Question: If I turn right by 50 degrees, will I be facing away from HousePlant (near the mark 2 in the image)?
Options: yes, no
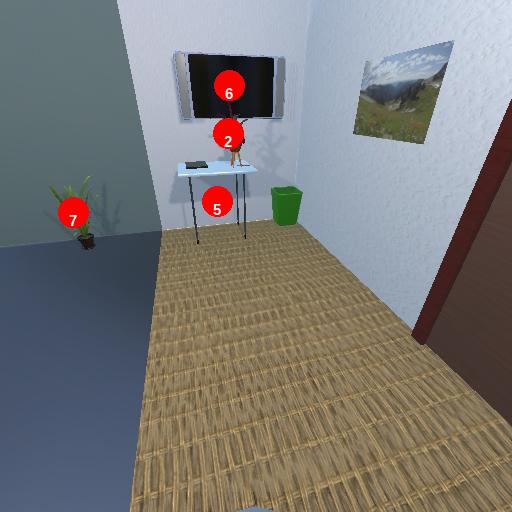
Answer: yes